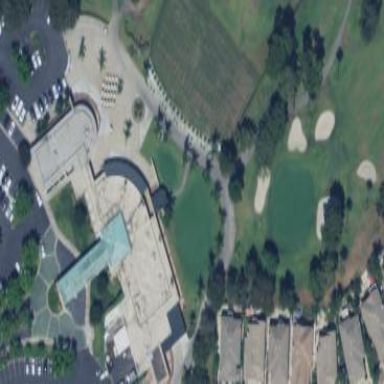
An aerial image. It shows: Grassy area used as driving range for golf.